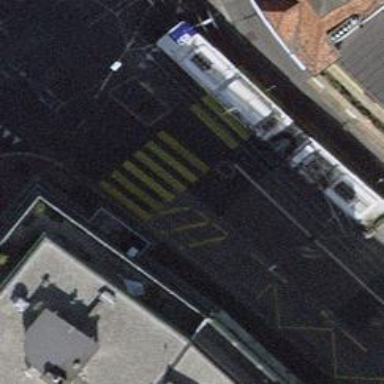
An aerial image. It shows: Marked footway crossing with asphalt surface. There is crossing island present.